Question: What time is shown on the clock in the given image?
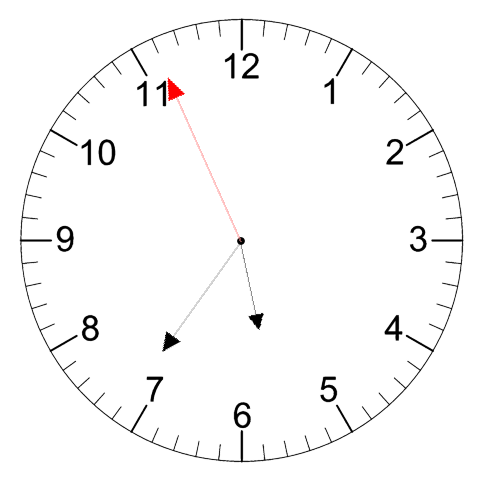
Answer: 05:35:56